Question: How to convert database storage engine from 'InnoDB' to 'MyISAM' on 'MySQL'?
I found so many sites which convert the storage engine of database table, but not for database.

Thanks in advance.
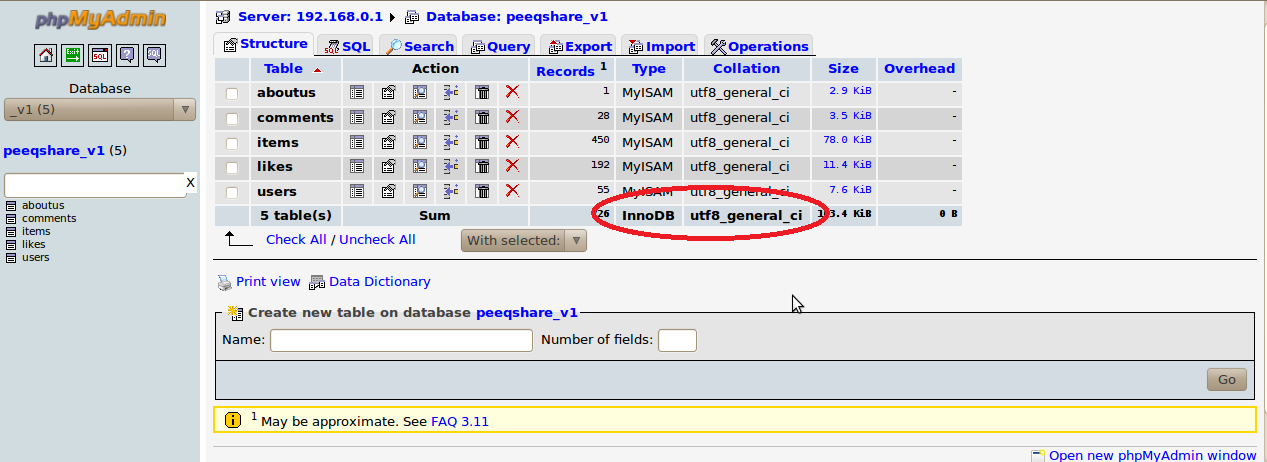
Answer: You can't change the default storage engine for a database, but you can change it for the whole server using the 'default-storage-engine' config setting. Note that this will not actually change the storage engine for existing tables though, just for new ones created after the change.